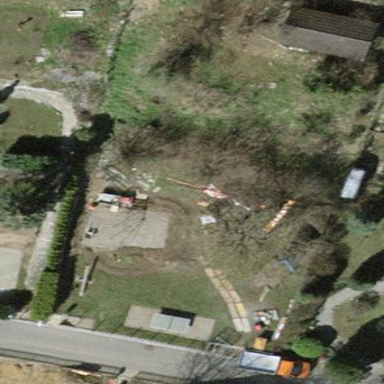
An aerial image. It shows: Playground area for leisure activities on the land.